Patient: sex F, age 55
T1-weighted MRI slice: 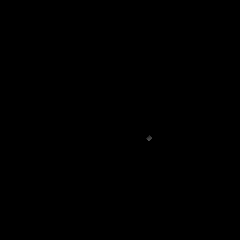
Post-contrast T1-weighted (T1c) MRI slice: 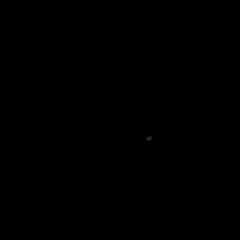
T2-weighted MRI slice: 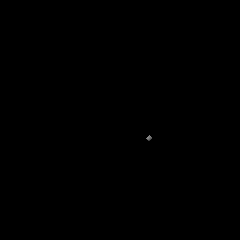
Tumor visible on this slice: no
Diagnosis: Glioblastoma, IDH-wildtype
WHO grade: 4